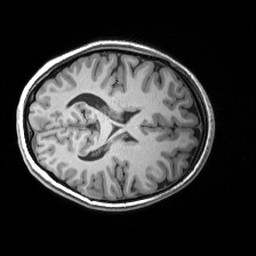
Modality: T1w
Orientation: axial
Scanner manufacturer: siemens
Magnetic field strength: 3 T
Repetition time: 2.53 s
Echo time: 0.00299 s